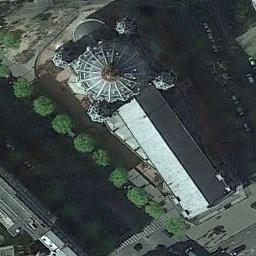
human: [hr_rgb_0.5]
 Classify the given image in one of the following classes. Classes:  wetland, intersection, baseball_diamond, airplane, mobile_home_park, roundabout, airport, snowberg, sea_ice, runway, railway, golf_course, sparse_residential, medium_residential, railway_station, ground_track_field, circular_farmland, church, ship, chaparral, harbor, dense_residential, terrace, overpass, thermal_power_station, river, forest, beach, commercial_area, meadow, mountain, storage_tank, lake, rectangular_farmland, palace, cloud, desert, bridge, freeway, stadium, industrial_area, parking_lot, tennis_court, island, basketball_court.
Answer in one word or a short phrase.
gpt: church